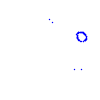
Particle: proton